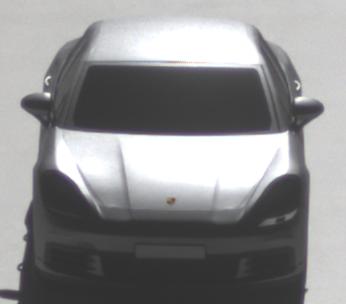
Make: Porsche
Model: Panamera
Detailed model: Panamera (971)
Model produced from: 2016/11
Model produced until: 2018/08
Doors: 5
Color: gray
Road condition: wet road
Daytime: morning or afternoon
Contrast: high contrast